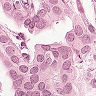
Metastatic tissue present: yes